Question: for a theme i'm creating I need a possibility to upload images through the theme-settings page. No problem so far. But the images that uploaded through that specific settings page should be stored in a different dir then the standerd upload dir, or at least have something to make them different from 'other' media.
I did find a nice script to change the upload dir:
'''
function ml_media_upload_dir($upload) {
global $user_ID;
if ((int)$user_ID > 0) {
$upload['subdir'] = "/" . $user_ID.'test'.$ID;
$upload['path'] .= $upload['subdir'];
$upload['url'] .= $upload['subdir'];
}
return $upload; } add_filter('upload_dir', 'ml_media_upload_dir');
'''
By now, the upload dir is changed to a specific user_ID. But I would change the dir only when the media uploader is fired from the specific theme-options page. See screenshot below.
Would be great to get some comments on how to handle this; after searching for hours and hours still haven't found a solution.

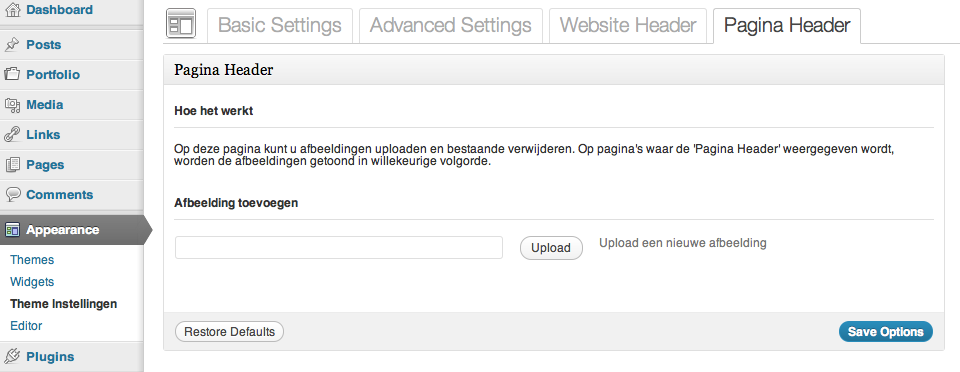
Answer: I think one solution could be to <URL>. You could add the filter before the upload is initiated on your custom page, and possibly remove the filter again once it's done.
Not tested. Good luck!